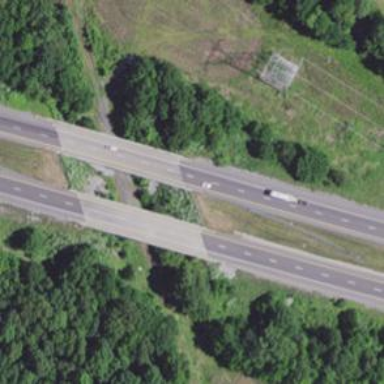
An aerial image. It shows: Viaduct bridge over motorway.